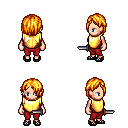
a pixel art fantasy rpg character, female body template, human, light skin, gold chest armor, red pants, light blonde bangs hairstyle, ghillies, dagger, four views (front, back, left, right), 2x2 character sprite sheet, small pixel art, hard edges, no anti-aliasing